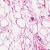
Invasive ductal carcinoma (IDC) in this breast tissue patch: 0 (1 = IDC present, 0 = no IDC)